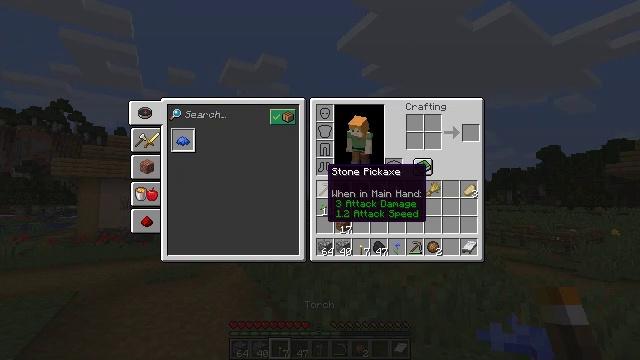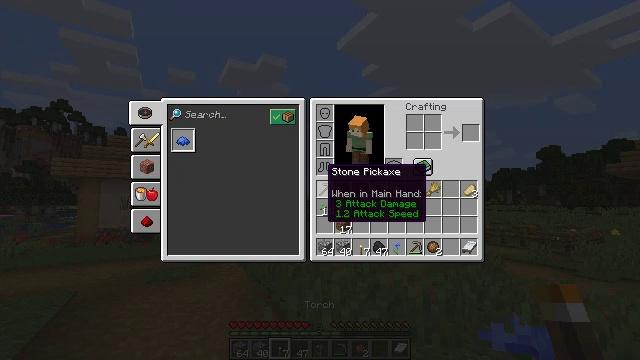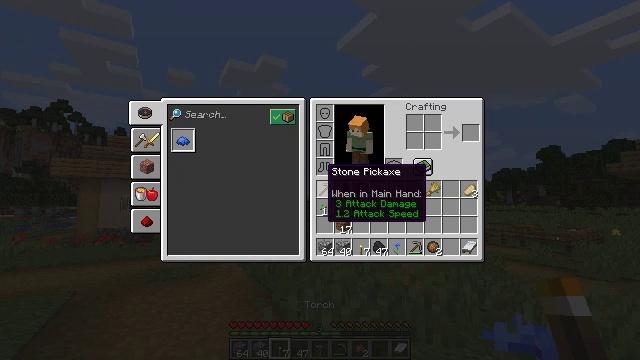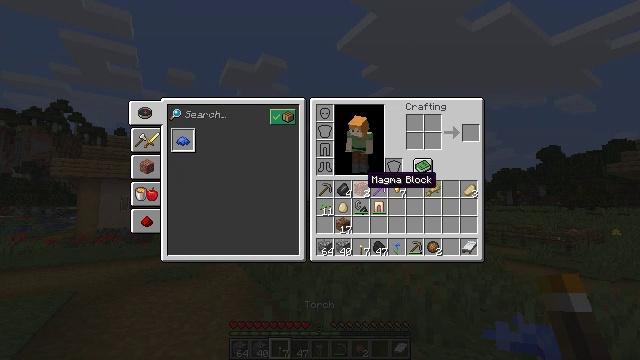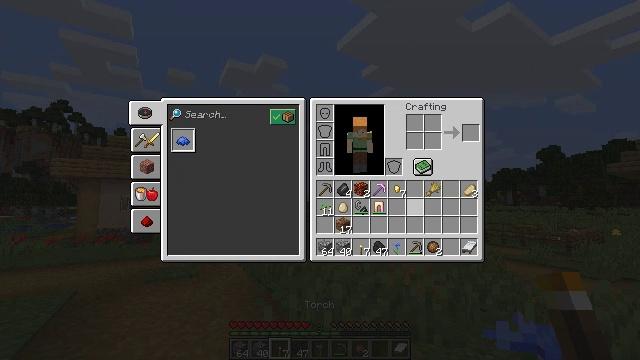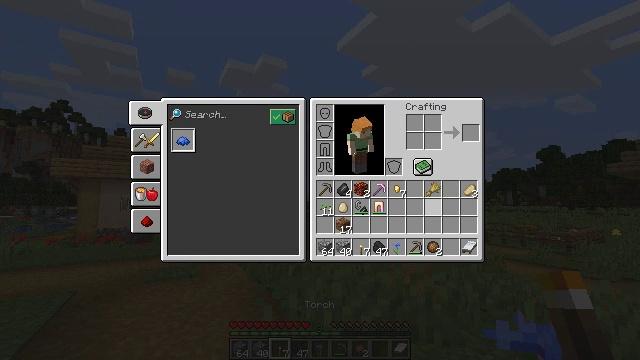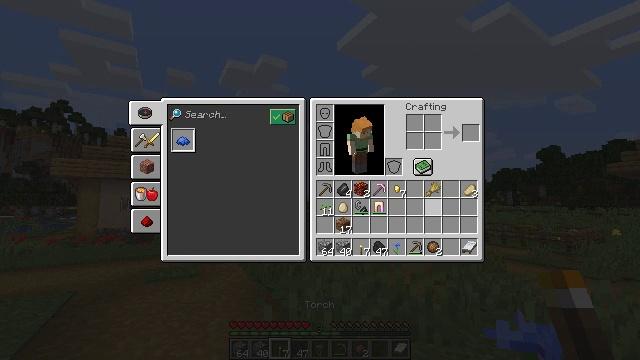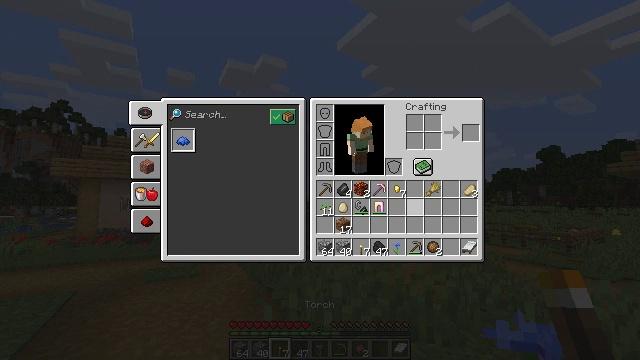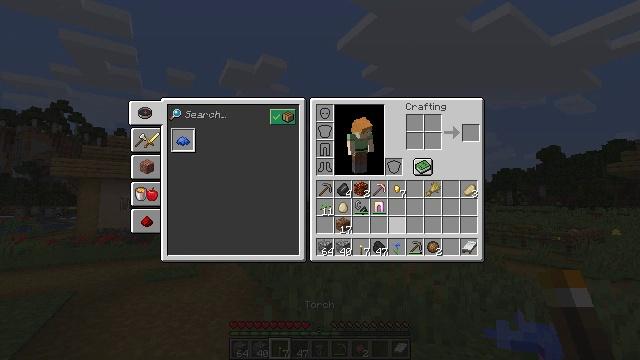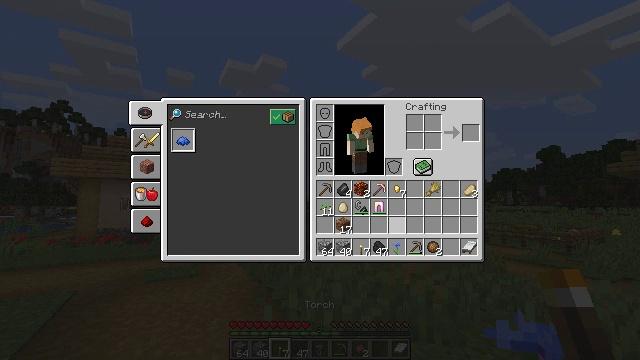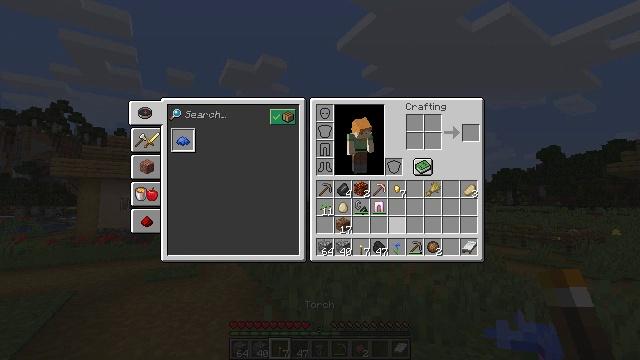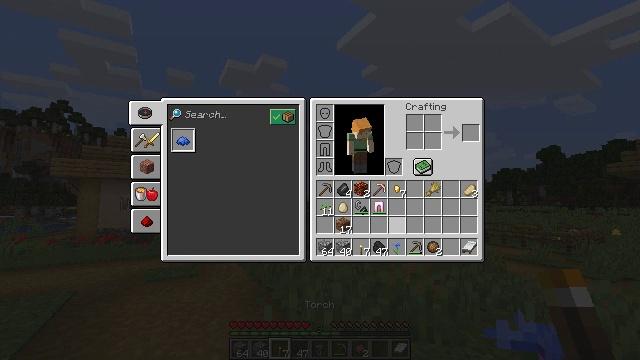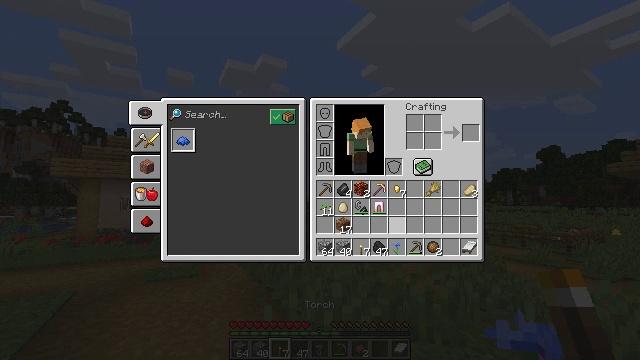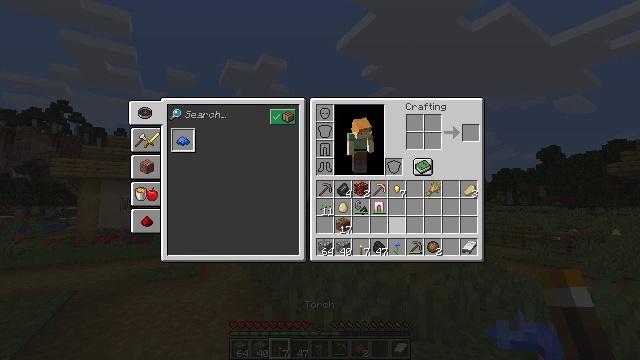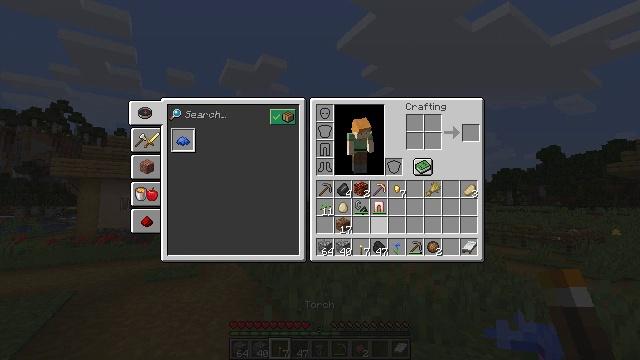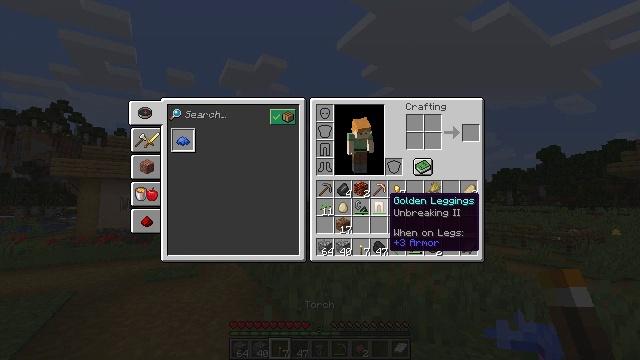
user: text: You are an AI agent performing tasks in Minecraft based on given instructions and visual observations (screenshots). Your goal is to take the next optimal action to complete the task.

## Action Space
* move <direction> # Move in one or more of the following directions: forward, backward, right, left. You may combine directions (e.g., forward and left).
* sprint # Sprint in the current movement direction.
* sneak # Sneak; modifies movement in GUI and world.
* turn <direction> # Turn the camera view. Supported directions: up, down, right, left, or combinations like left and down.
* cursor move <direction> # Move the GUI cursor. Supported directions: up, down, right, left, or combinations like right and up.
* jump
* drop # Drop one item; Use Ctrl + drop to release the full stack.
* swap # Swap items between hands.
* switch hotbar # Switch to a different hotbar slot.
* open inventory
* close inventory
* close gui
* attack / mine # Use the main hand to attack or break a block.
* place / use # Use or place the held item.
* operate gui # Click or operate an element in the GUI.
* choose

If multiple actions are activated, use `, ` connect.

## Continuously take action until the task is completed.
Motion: motion action
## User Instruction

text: Gather grass on the ground.
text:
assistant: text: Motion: move forward, open inventory
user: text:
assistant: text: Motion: move forward
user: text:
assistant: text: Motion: move forward, turn right and down
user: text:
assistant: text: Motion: move forward, turn right and down
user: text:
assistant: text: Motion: move forward
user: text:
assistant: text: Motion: move forward
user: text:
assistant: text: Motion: move forward
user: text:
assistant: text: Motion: move forward, turn left and down
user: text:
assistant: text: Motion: move forward, turn left
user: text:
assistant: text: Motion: move forward
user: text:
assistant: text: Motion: move forward
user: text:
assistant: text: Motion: move forward
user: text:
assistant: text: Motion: move forward
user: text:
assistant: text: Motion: move forward
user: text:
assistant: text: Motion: move forward, turn up
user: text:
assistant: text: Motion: move forward, turn up
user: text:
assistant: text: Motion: move forward
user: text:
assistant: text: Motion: move forward
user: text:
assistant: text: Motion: move forward
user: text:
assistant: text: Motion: move forward
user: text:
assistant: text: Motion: move forward
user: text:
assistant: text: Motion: move forward, attack / mine
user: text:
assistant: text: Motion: move forward, attack / mine
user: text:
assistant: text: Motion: move forward, attack / mine
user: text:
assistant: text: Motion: move forward, attack / mine
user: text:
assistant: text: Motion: move forward
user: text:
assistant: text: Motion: move forward
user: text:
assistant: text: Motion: move forward
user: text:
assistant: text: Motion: move forward
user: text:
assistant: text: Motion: move forward